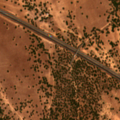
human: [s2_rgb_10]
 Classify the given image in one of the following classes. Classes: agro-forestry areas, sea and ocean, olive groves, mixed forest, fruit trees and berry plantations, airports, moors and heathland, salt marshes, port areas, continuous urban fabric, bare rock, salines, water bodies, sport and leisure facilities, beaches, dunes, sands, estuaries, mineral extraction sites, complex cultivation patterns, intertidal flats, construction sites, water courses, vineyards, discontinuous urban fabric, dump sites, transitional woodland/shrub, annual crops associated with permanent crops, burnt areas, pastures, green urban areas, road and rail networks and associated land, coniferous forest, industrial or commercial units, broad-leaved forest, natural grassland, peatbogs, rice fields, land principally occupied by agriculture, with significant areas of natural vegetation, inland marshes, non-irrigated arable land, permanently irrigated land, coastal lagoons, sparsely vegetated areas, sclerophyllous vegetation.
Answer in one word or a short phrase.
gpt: road and rail networks and associated land, non-irrigated arable land, agro-forestry areas